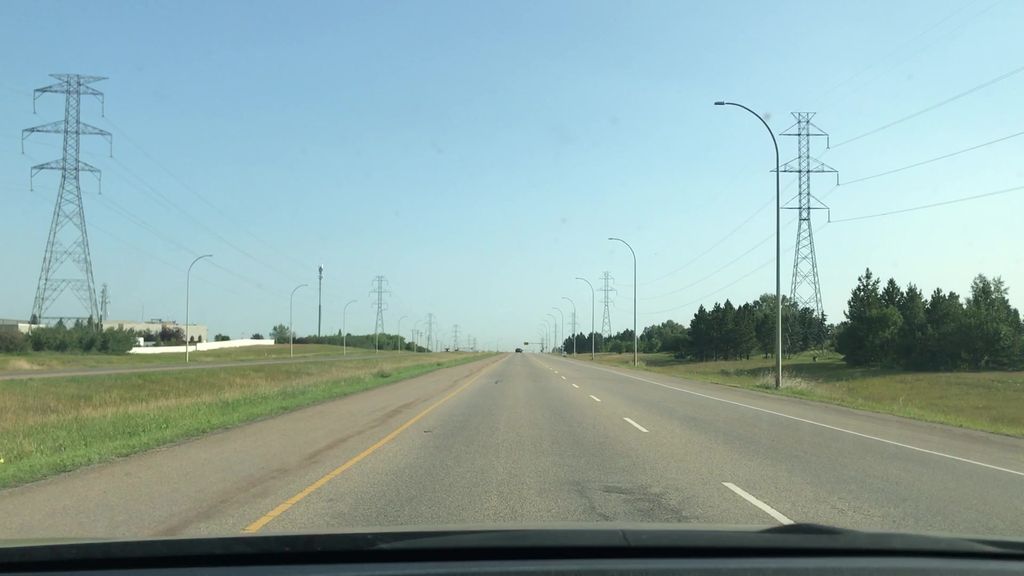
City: edmonton